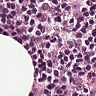
Metastatic tissue present: yes